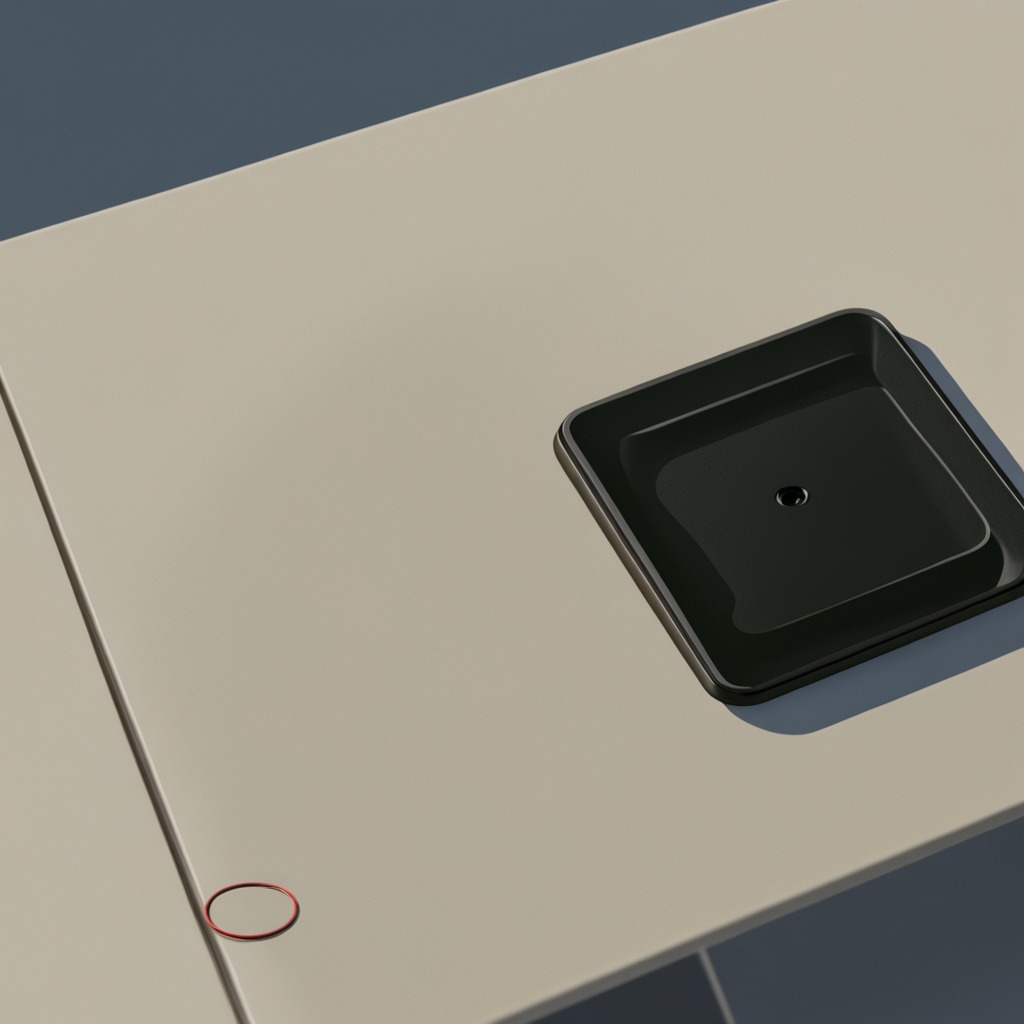
A rubber O-ring is lying on the textured surface of the clean utility table.